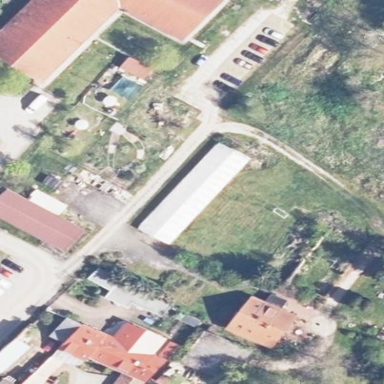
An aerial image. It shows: Area dedicated to greenhouse horticulture.